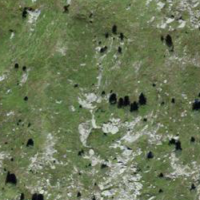
EUNIS habitat code: 26
Species observed at this site:
Rupicapra rupicapra